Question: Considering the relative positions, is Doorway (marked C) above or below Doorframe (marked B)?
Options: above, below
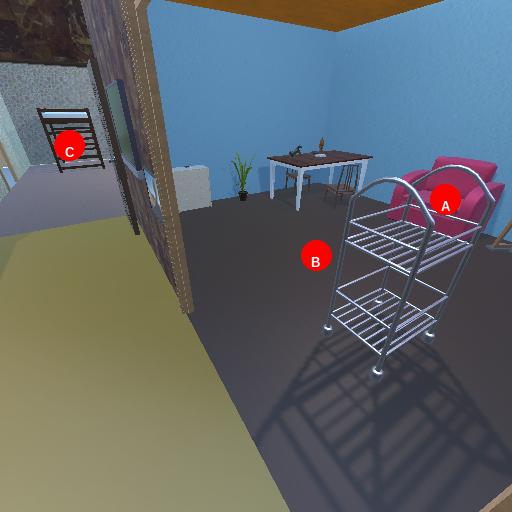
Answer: above